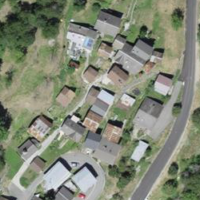
EUNIS habitat code: 55
Species observed at this site:
Garrulus glandarius